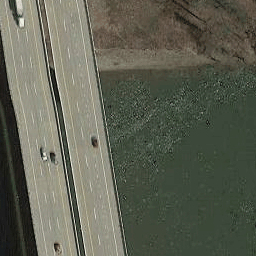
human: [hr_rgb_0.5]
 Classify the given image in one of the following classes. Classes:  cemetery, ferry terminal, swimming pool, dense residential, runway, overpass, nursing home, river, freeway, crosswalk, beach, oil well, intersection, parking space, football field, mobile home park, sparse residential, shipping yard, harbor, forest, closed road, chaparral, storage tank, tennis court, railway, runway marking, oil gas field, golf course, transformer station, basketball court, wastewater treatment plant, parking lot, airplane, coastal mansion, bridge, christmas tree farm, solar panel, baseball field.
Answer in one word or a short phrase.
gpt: bridge